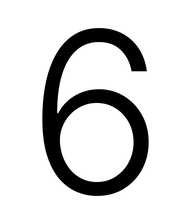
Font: Inter_Light